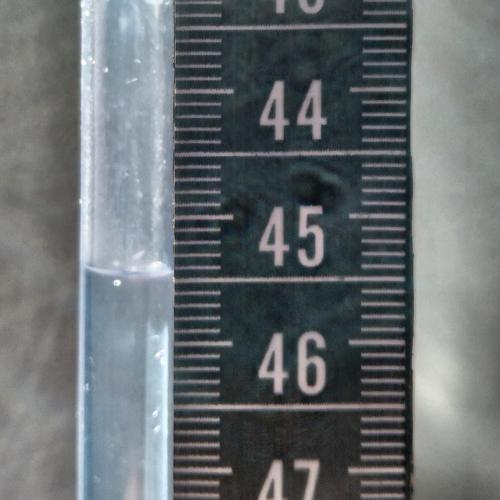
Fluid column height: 45.4 cm